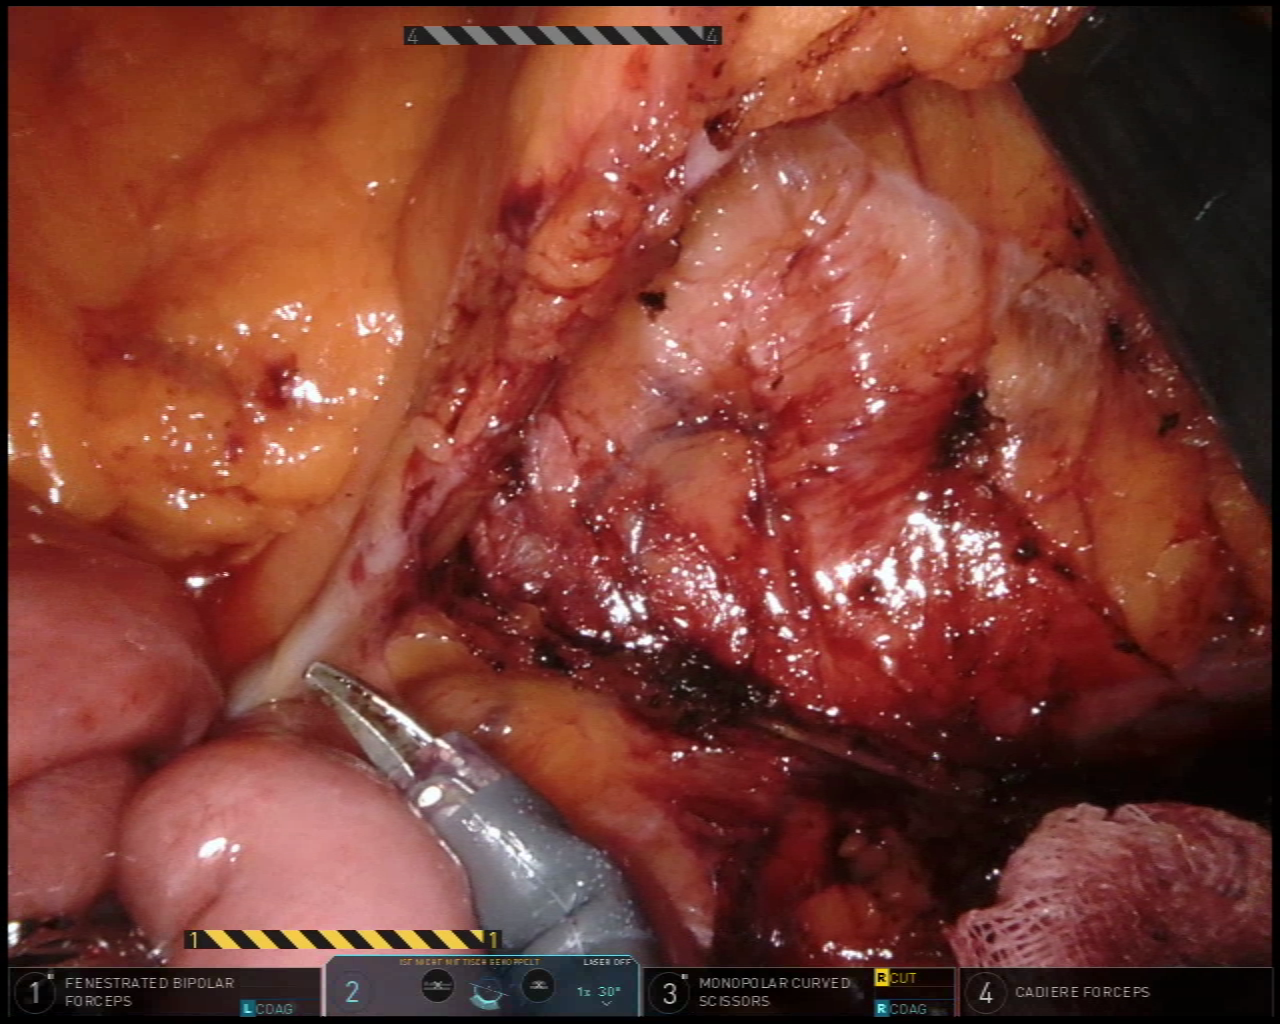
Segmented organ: intestinal_veins
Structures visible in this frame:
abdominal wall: no
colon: no
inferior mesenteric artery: no
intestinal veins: yes
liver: no
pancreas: no
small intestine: yes
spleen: no
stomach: no
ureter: no
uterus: no
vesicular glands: no